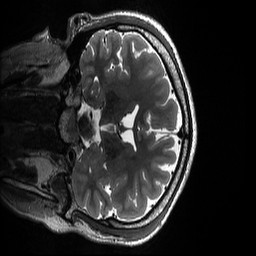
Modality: T2w
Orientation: coronal
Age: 20
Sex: male